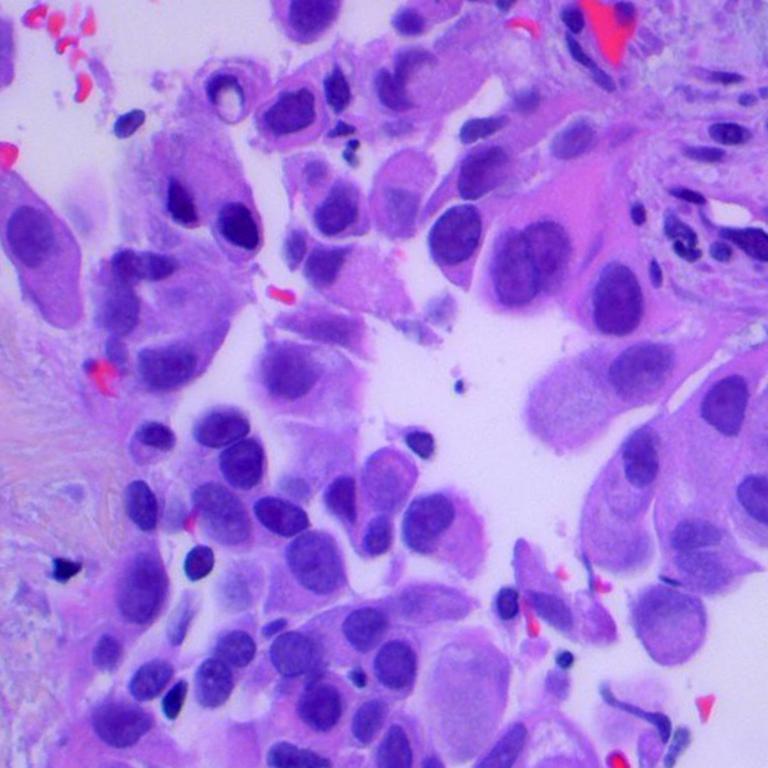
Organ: lung
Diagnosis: adenocarcinomas